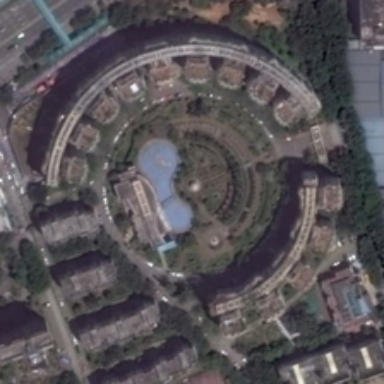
The square is surrounded by many dark green trees and buildings .